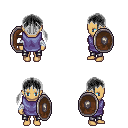
a pixel art fantasy rpg character, female body template, human, tanned skin, chain tabard jacket, metal pants, gray twin-tailed hairstyle, white cloth bandages, shield, four views (front, back, left, right), 2x2 character sprite sheet, small pixel art, hard edges, no anti-aliasing